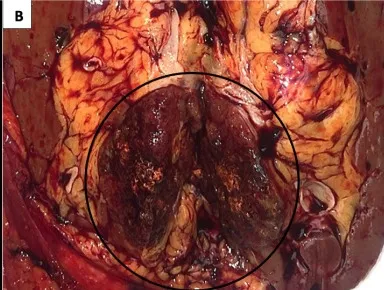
The gross photograph. Of the renal mass showing a well circumscribed tan brown mass in the right kidney extending into the renal hilum.
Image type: medical_photograph (other_medical_photograph)